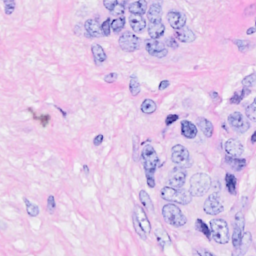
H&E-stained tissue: Breast